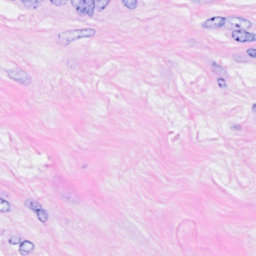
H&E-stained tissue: Breast